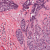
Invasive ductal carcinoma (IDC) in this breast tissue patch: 0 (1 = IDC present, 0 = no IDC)